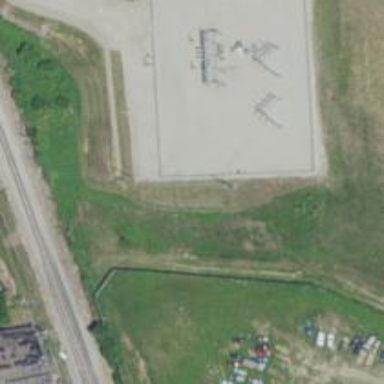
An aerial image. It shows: Power substation.